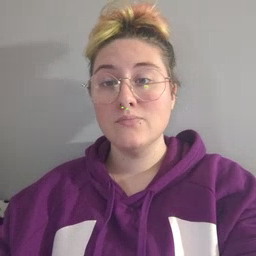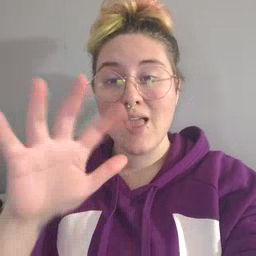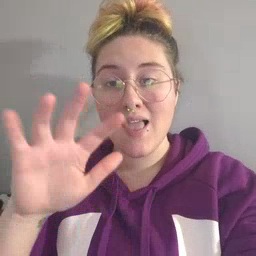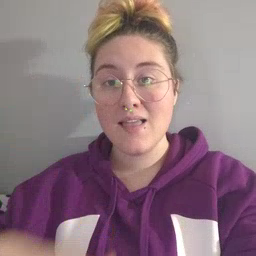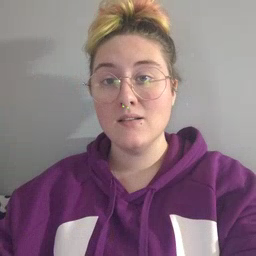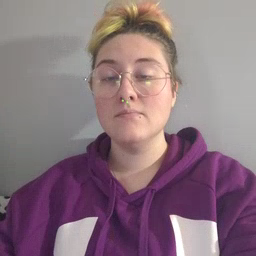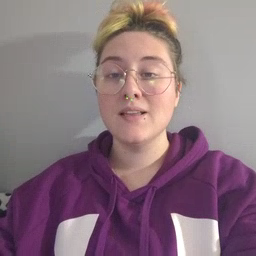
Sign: rain